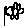
Label: flower